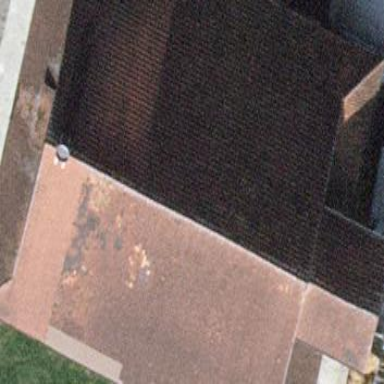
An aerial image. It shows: Farm auxiliary building.